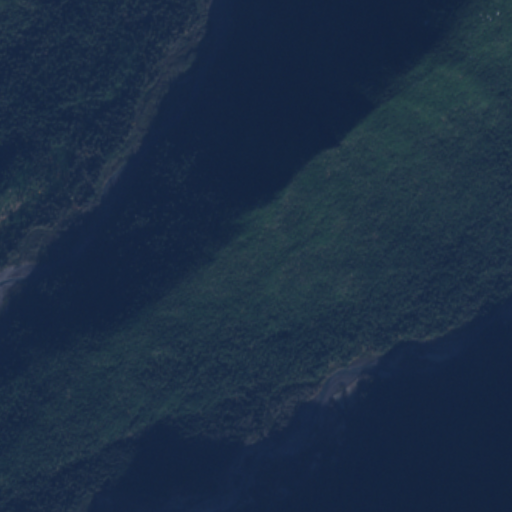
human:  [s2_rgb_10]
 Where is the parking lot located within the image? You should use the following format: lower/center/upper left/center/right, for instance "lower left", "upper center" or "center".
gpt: The parking lot is located in the upper left of the image.
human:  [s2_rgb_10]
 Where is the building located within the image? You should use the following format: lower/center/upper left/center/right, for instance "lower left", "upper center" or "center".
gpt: The building is located in the upper left of the image.
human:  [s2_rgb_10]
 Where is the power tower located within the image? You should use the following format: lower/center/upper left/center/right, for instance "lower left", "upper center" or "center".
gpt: There is no power tower in the image.